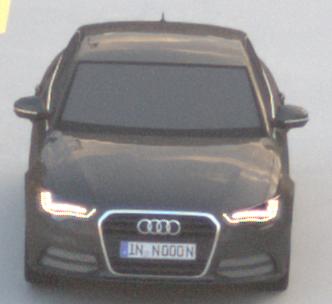
Make: Audi
Model: A6 2.0 TFSI
Detailed model: A6 (C7) Limousine
Model produced from: 2011/10
Model produced until: 2014/09
Doors: 4
Color: gray
Road condition: dry road
Daytime: sunrise or sunset
Contrast: low contrast